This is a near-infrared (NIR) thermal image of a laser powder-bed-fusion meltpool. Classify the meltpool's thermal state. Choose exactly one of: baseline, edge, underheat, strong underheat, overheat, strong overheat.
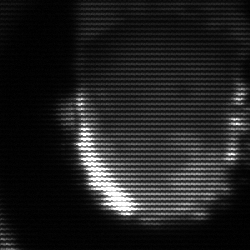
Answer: baseline